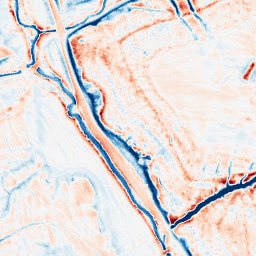
Category: edge_preserving
Decomposition family: anisotropic_diffusion
Decomposition parameters: iterations: 50
kappa: 10
gamma: 0.15
Upsampling method: quadratic
Upsampling parameters: scale: 4
Upsampling scale: 4